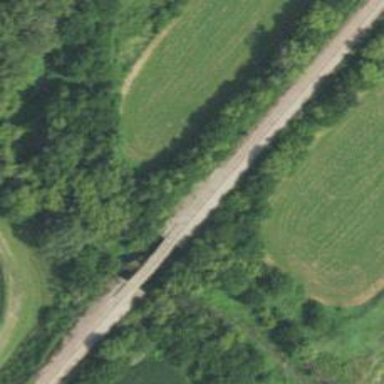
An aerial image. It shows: Railway track.